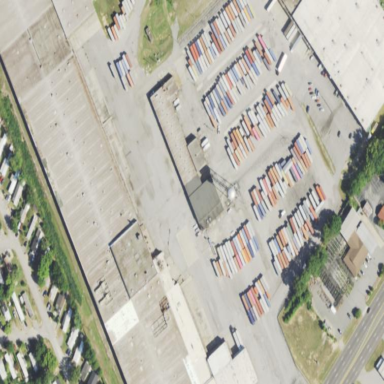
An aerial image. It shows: Warehouse building.